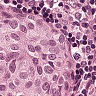
Metastatic tissue present: yes